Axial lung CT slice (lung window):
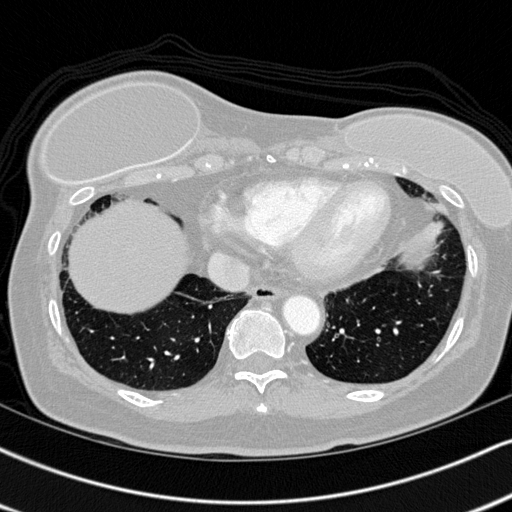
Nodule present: no